【题型】解答题　【知识点】平面几何　【难度】easy
如图，已知$\triangle ABC$中，$DE \parallel BC$，$AD = 2$，$DB = 4$，设$\overrightarrow{BA} = \vec{a}$，$\overrightarrow{BC} = \vec{b}$。

$^{\textcircled{1}}$ 求$\overrightarrow{AE}$关于$\vec{a}$，$\vec{b}$的分解式；

$^{\textcircled{2}}$ 连接$BE$，在图中作出向量$\overrightarrow{BE}$分别在$\vec{a}$，$\vec{b}$方向上的分向量。

（不要求写作法，但要保留作图痕迹，并写明结论）
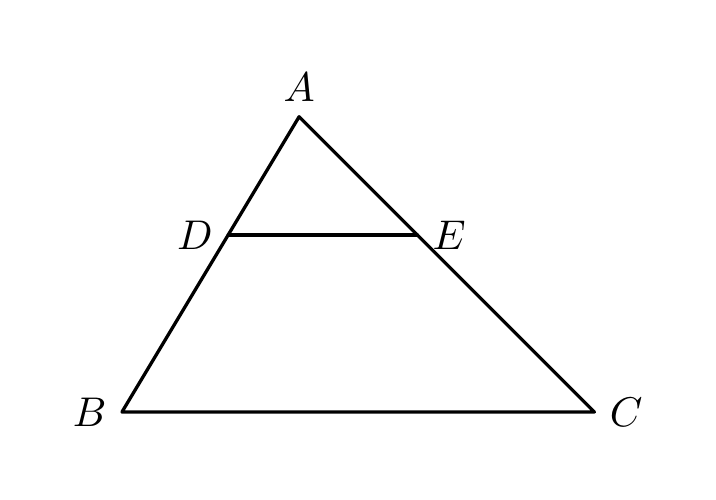
【解答】
【答案】(1) $-\dfrac{1}{3}\vec{a} + \dfrac{1}{3}\vec{b}$

(2) 见解析

【知识点】向量的线性运算、相似三角形的判定与性质综合

【分析】此题考查了向量、向量的平行四边形法则和三角形法则、相似三角形的判定和性质等知识，数形结合是解题的关键。

$^{\textcircled{1}}$ 先求出$\overrightarrow{AC} = \overrightarrow{AB} + \overrightarrow{BC} = -\vec{a} + \vec{b}$，通过证明$\triangle ABC \backsim \triangle ADE$，根据相似三角形对应边成比例即可进行解答；

$^{\textcircled{2}}$ 连接$BE$，过点$E$作$AB$的平行线，交$BC$于点$G$，即可进行解答。

【详解】(1) 解：$\because \overrightarrow{BA} = \vec{a}$，$\overrightarrow{BC} = \vec{b}$，
$\therefore \overrightarrow{AB} = -\overrightarrow{BA} = -\vec{a}$，
$\therefore \overrightarrow{AC} = \overrightarrow{AB} + \overrightarrow{BC} = -\vec{a} + \vec{b}$，

$\because DE \parallel BC$，
$\therefore \angle ADE = \angle B$，$\angle AED = \angle C$，
$\therefore \triangle ABC \backsim \triangle ADE$，

$\therefore \dfrac{AD}{AB} = \dfrac{AE}{AC} = \dfrac{2}{2+4} = \dfrac{1}{3}$，则$AE = \dfrac{1}{3}AC$，
$\therefore \overrightarrow{AE} = \dfrac{1}{3}\overrightarrow{AC} = \dfrac{1}{3}(-\vec{a} + \vec{b}) = -\dfrac{1}{3}\vec{a} + \dfrac{1}{3}\vec{b}$，

故答案为：$-\dfrac{1}{3}\vec{a} + \dfrac{1}{3}\vec{b}$。

(2) 解：如图所示：向量$\overrightarrow{BE}$分别在$\vec{a}$、$\vec{b}$方向上的分向量为$\overrightarrow{BD}$、$\overrightarrow{BG}$。

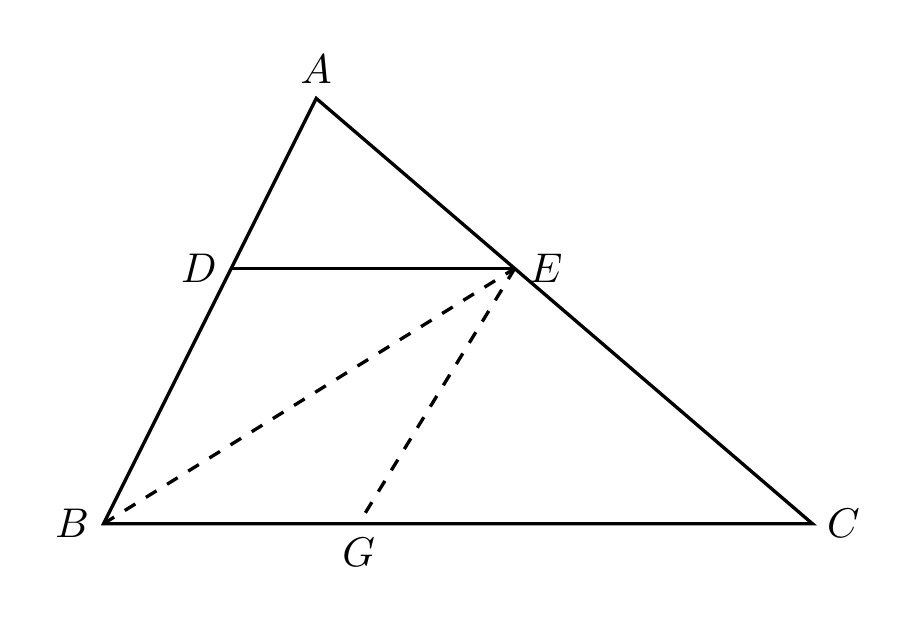